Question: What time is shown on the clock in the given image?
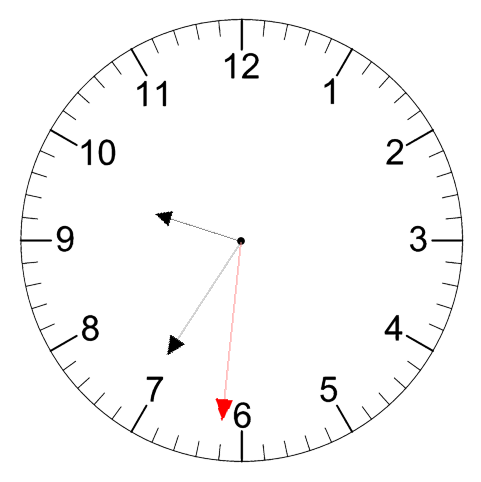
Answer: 09:35:31